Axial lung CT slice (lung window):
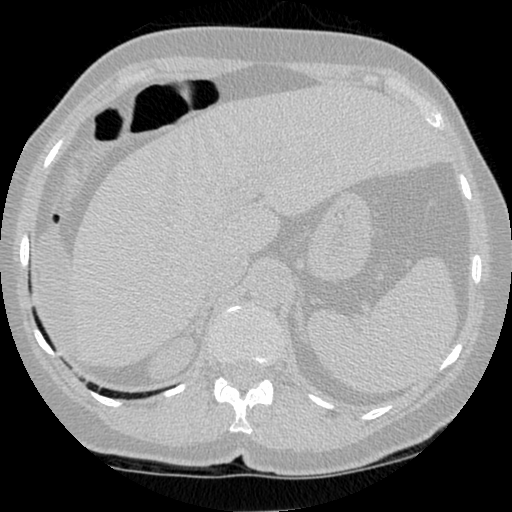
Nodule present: no